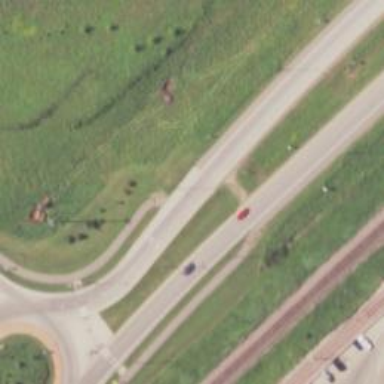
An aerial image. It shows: Trunk highway.